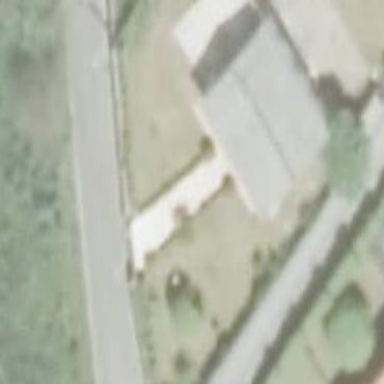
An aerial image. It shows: Simple and straightforward house.